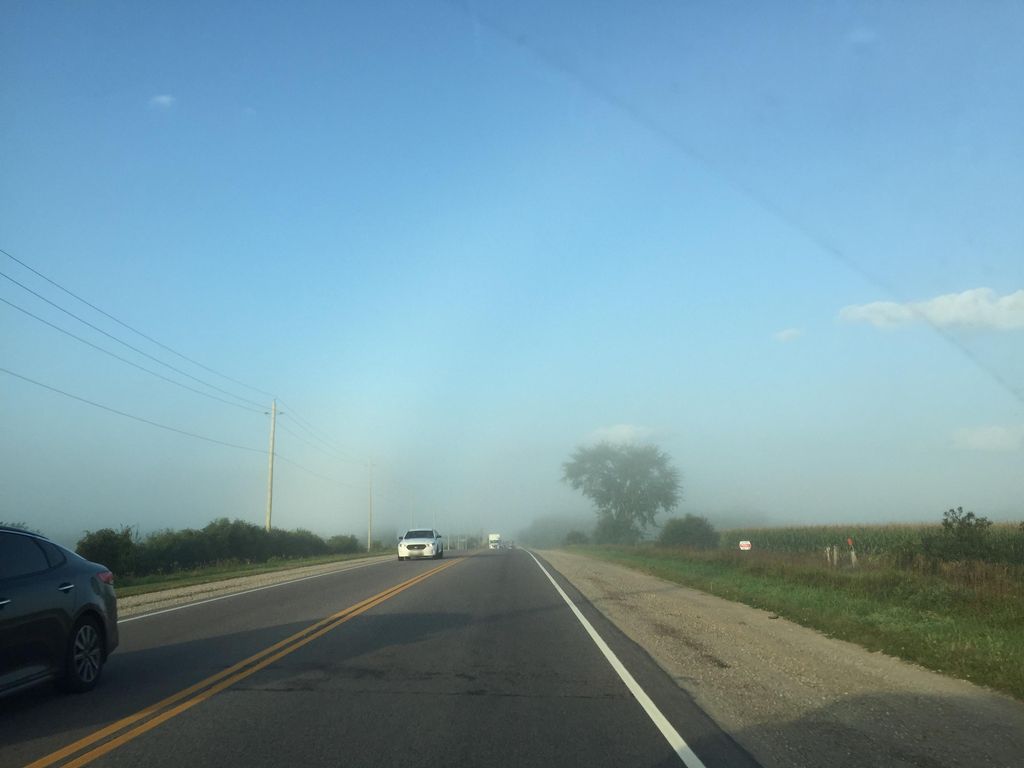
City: kitchener-waterloo